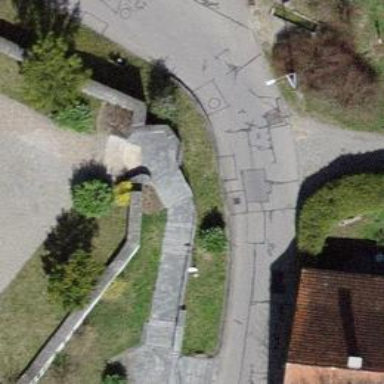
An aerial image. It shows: Road with steps.